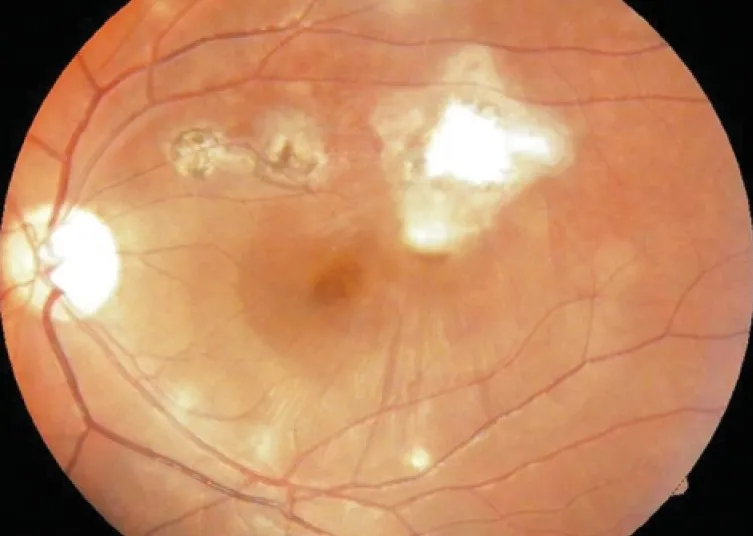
Six months after intravitreal injection of bevacizumab.
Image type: ophthalmic_imaging (fundus_photograph)